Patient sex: M
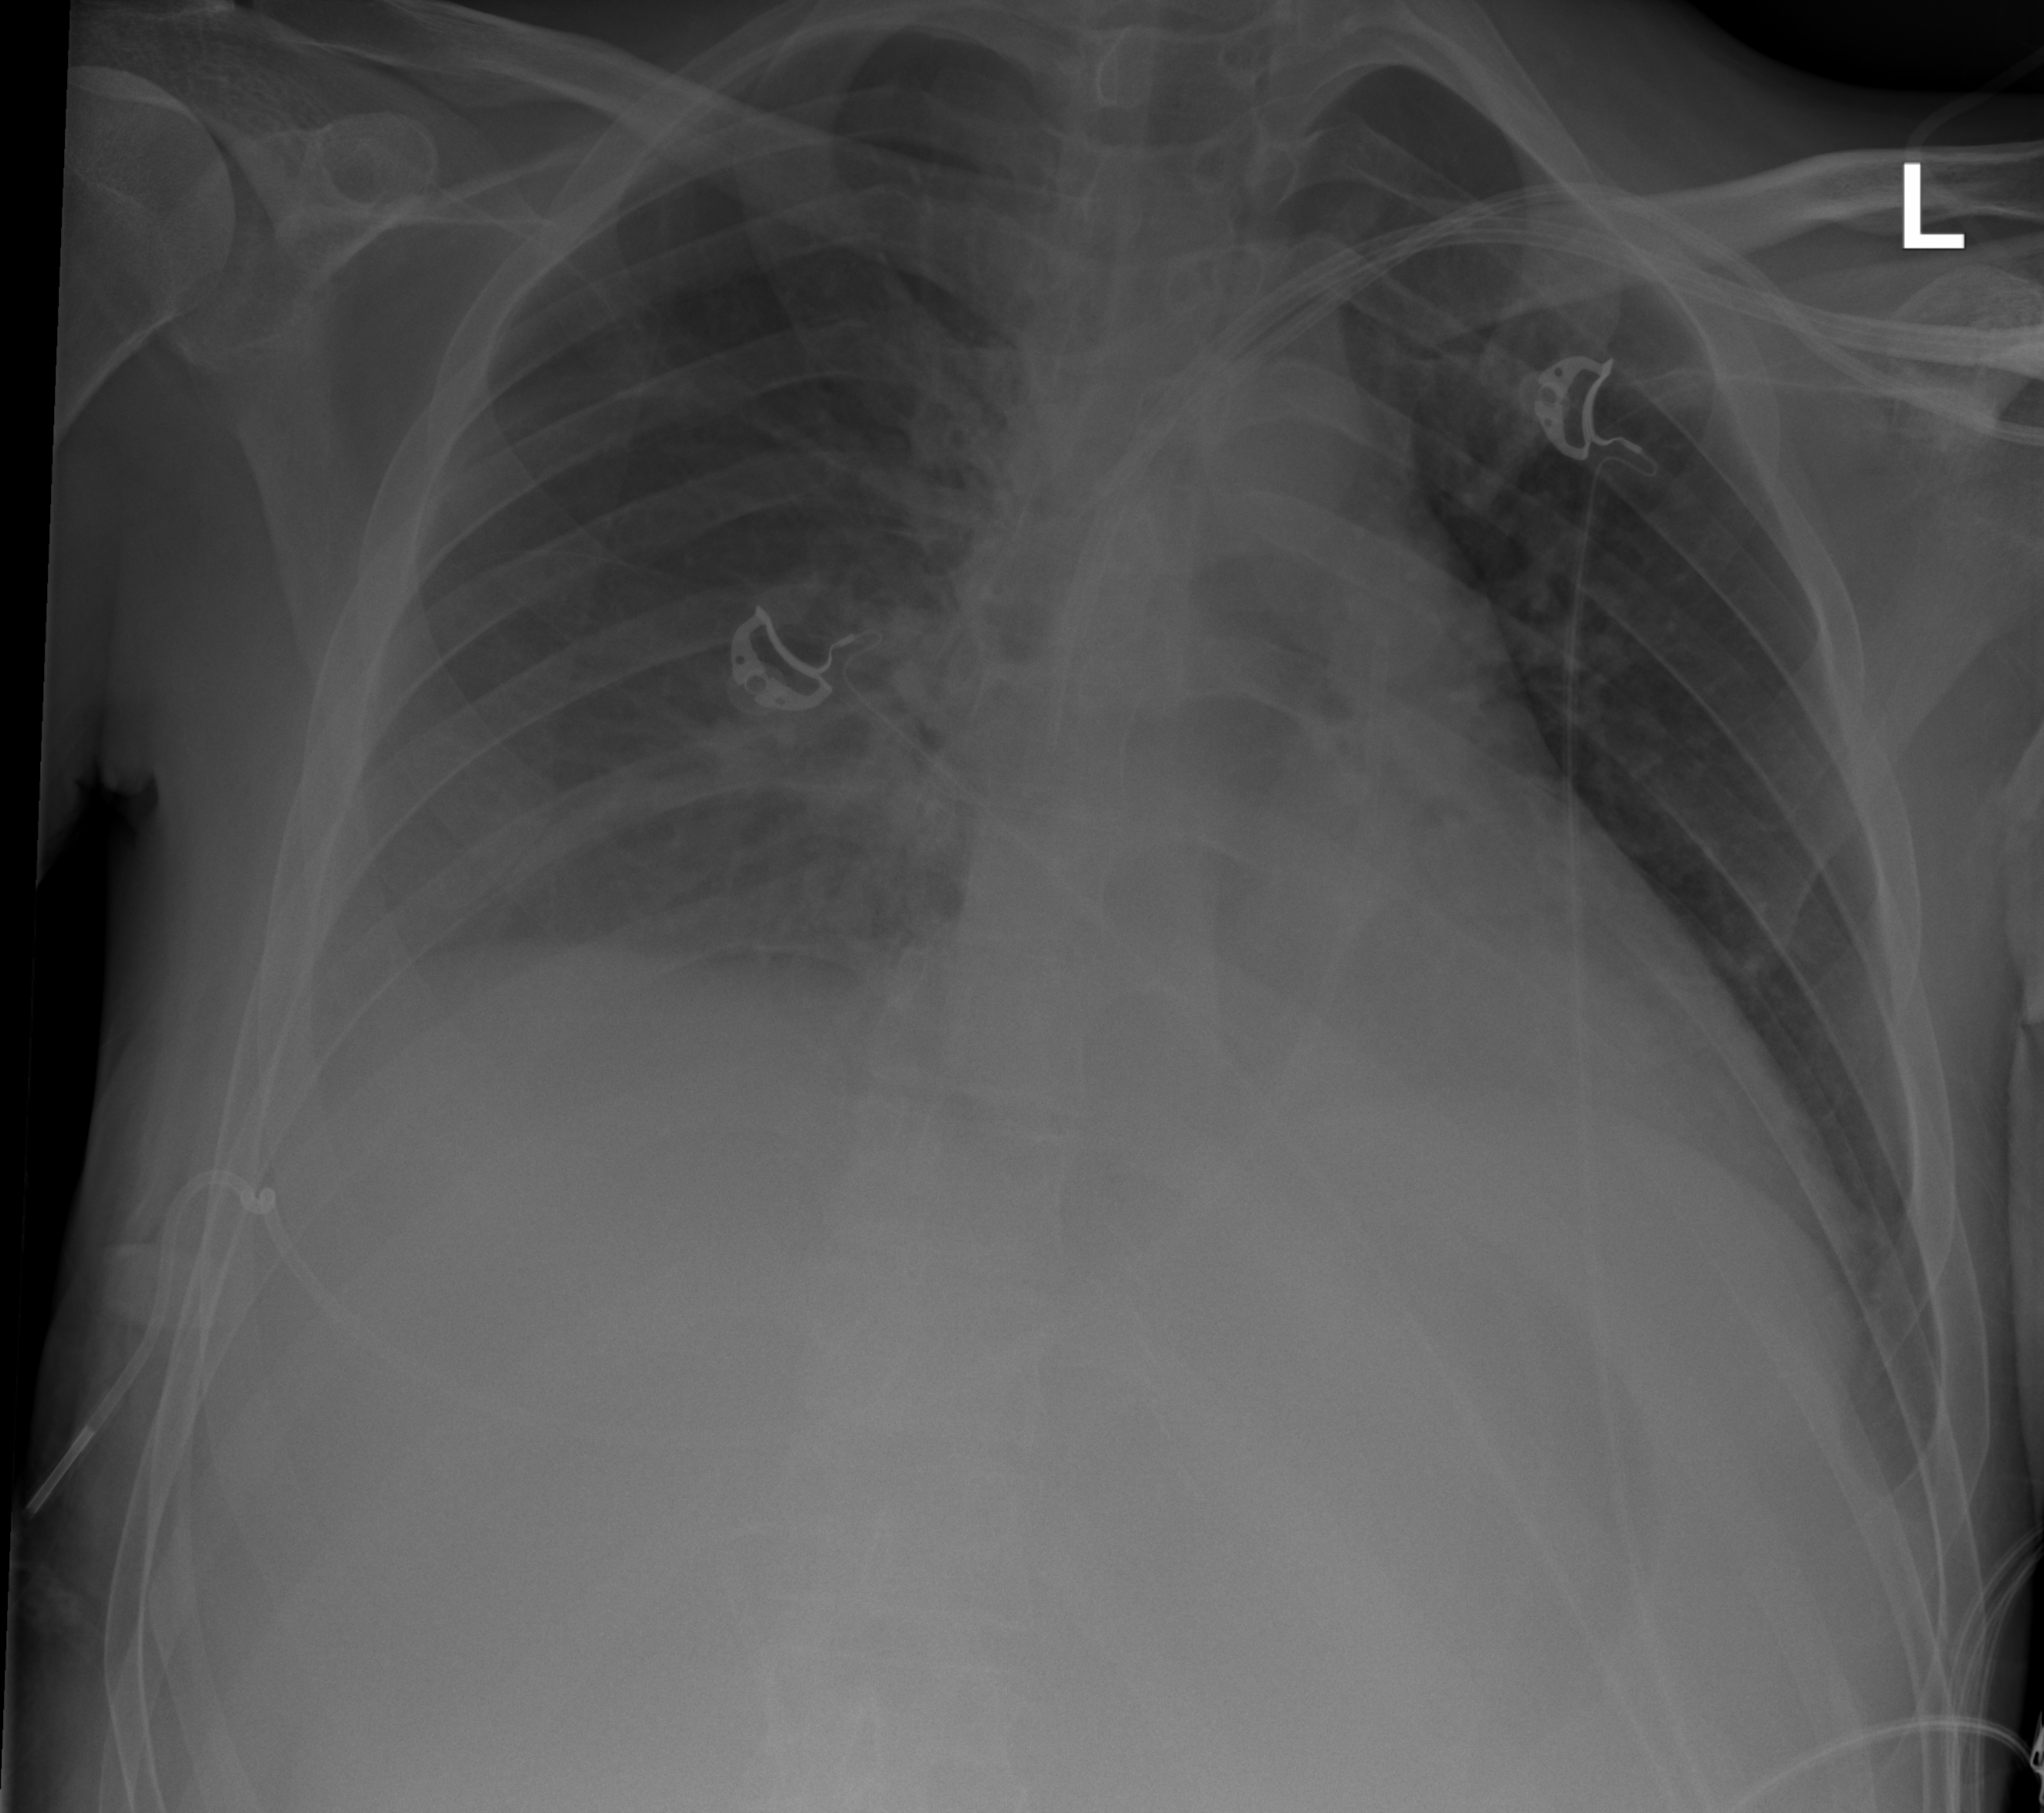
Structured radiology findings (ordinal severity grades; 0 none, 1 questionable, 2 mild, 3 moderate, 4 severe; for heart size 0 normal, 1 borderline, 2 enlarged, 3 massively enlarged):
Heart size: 0
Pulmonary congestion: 0
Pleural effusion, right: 3
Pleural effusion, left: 2
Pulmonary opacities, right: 0
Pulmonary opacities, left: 0
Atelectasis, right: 2
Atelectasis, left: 2